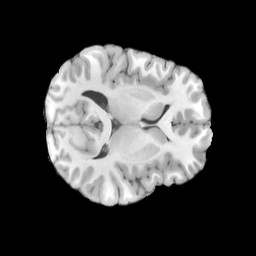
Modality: T1w
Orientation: axial